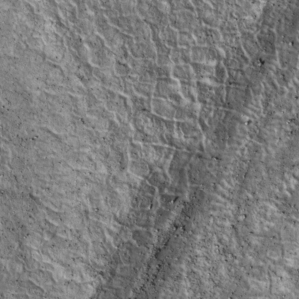
Label: non_frost